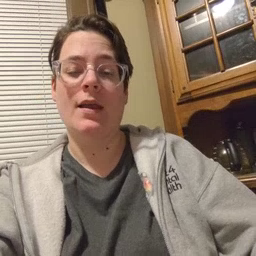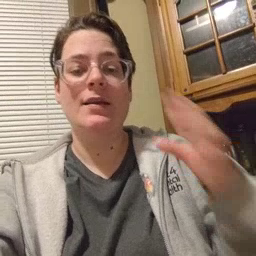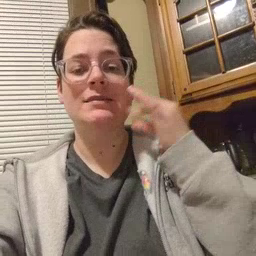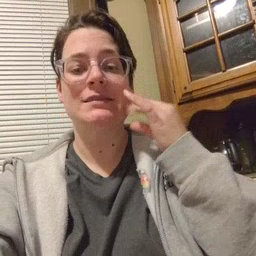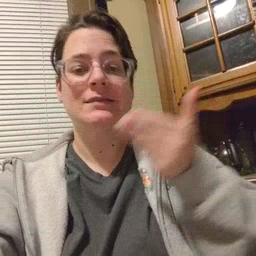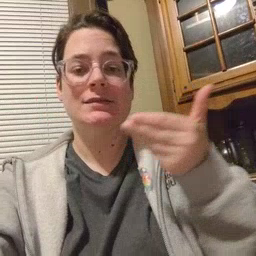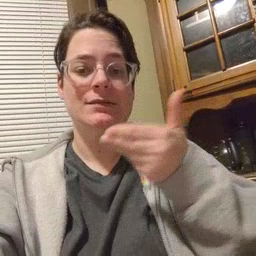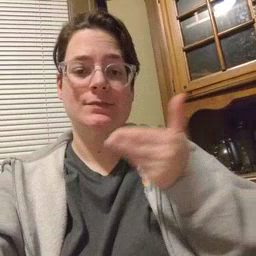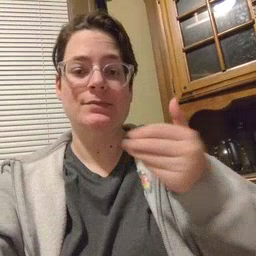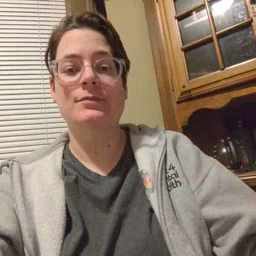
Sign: kitty